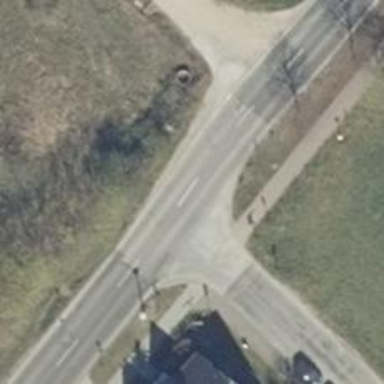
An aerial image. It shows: Road with "give way" sign.